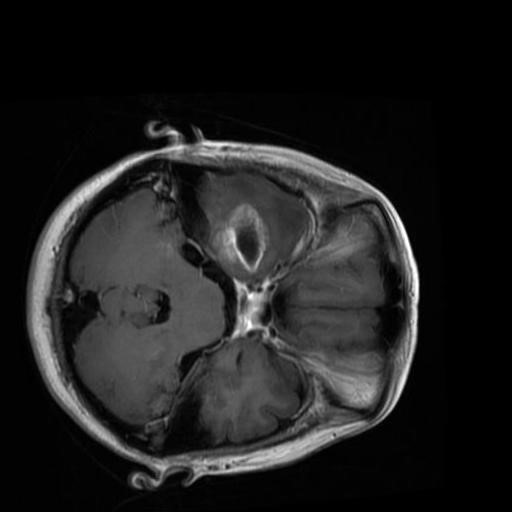
Label: brain_glioma